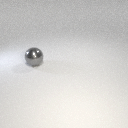
large gray metal sphere